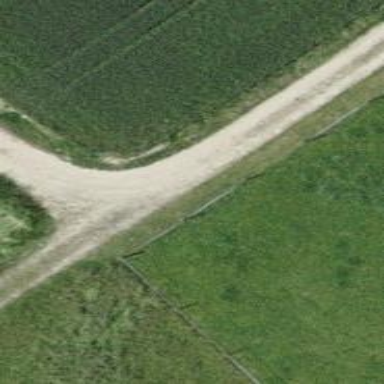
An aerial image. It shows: Gravel track with grade3 tracktype used for agricultural vehicles.